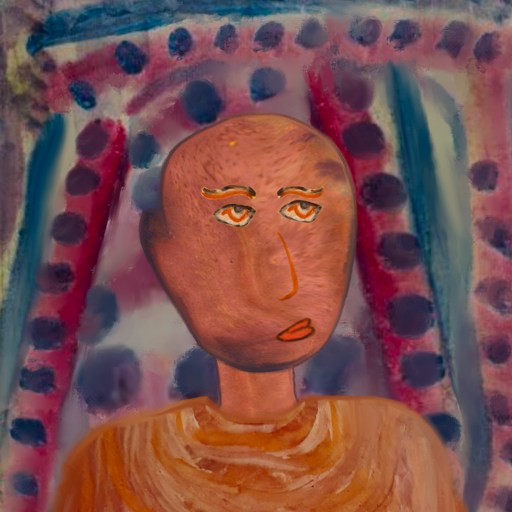
Background: HillGirl, Head And Neck Side: Mother_And_Son_Mother, Face Side: Experience, Bust: Pious_Lady, Hair Side: Blank, Head Accessory: Blank, Second Necklace: Blank, Necklace: Blank, Baby: Blank